Interaction volume radius: 5 \u00c5
Interaction volume height: 20 \u00c5
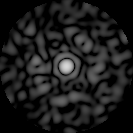
Disorder parameter: 0.8432